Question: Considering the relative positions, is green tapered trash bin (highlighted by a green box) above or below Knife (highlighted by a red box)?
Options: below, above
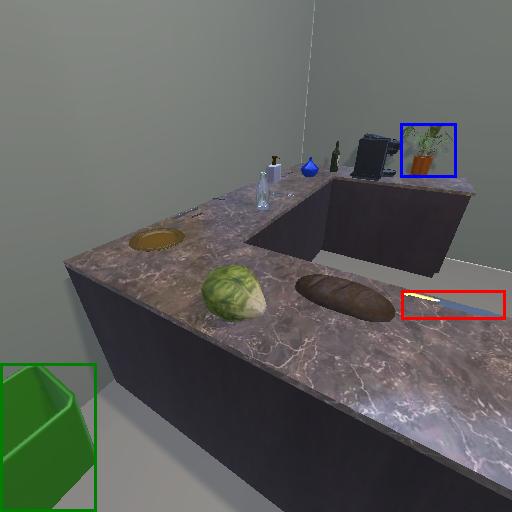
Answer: below